Question: Using VB.NET with ASP.NET and and ms-access 2003 data, I'm trying to input data from a web form to the a table in db.mdb called 'USER'.
I tried this code:
'''
Protected Sub btnCreateAccount_Click(sender As Object, e As System.EventArgs) Handles btnCreateAccount.Click
Dim conn As New OleDbConnection("Provider=Microsoft.Jet.OLEDB.4.0;Data Source=C:\Users\Brian\Documents\Visual Studio 2010\WebSites\WebSite3\db.mdb;User Id=admin;Password=;")
Dim cmd As OleDbCommand = New OleDbCommand("INSERT INTO USER (Name, Surname, Username, Country, TelNo, Password, Address) VALUES (?, ?, ?, ?, ?, ?, ?)", conn)
If txtPass.Text = txtCPass.Text Then
cmd.Parameters.Add("@Name", OleDbType.VarChar, 255).Value = txtName.Text
cmd.Parameters.Add("@Surame", OleDbType.VarChar, 255).Value = txtSurname.Text
cmd.Parameters.Add("@Address", OleDbType.VarChar, 255).Value = txtAddress.Text
cmd.Parameters.Add("@Country", OleDbType.VarChar, 255).Value = txtCountry.Text
cmd.Parameters.Add("@Username", OleDbType.VarChar, 255).Value = txtUsername.Text
cmd.Parameters.Add("@Password", OleDbType.VarChar, 255).Value = txtPass.Text
cmd.Parameters.Add("@TelNo", OleDbType.Integer).Value = txtTelNo.Text
Try
conn.Open()
cmd.ExecuteNonQuery()
conn.Close()
Catch ex As OdbcException
Throw ex
Finally
conn.Close()
lblAccount.Visible = True
End Try
End If
End Sub
'''
But it's returning me an error message:

Any suggestions to why the problem might be cause?
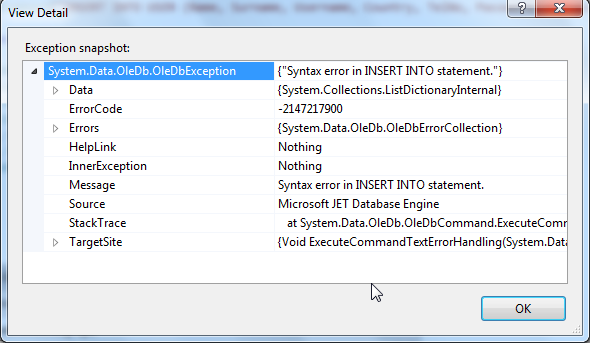
Answer: 'User' and 'Password' are reserved keywords. Change the names, or use square brackets around the names in the query:
'''
Dim cmd As OleDbCommand = New OleDbCommand("INSERT INTO [USER] (Name, Surname, Username, Country, TelNo, [Password], Address) VALUES (?, ?, ?, ?, ?, ?, ?)", conn)
'''
---
Then, for then next error that you will encounter: As the parameters are not named in the query, the parameter objects in the 'Parameters' collection has to be added in the same order as they are used in the query.